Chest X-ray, AP view. Patient: 26 years old, sex M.
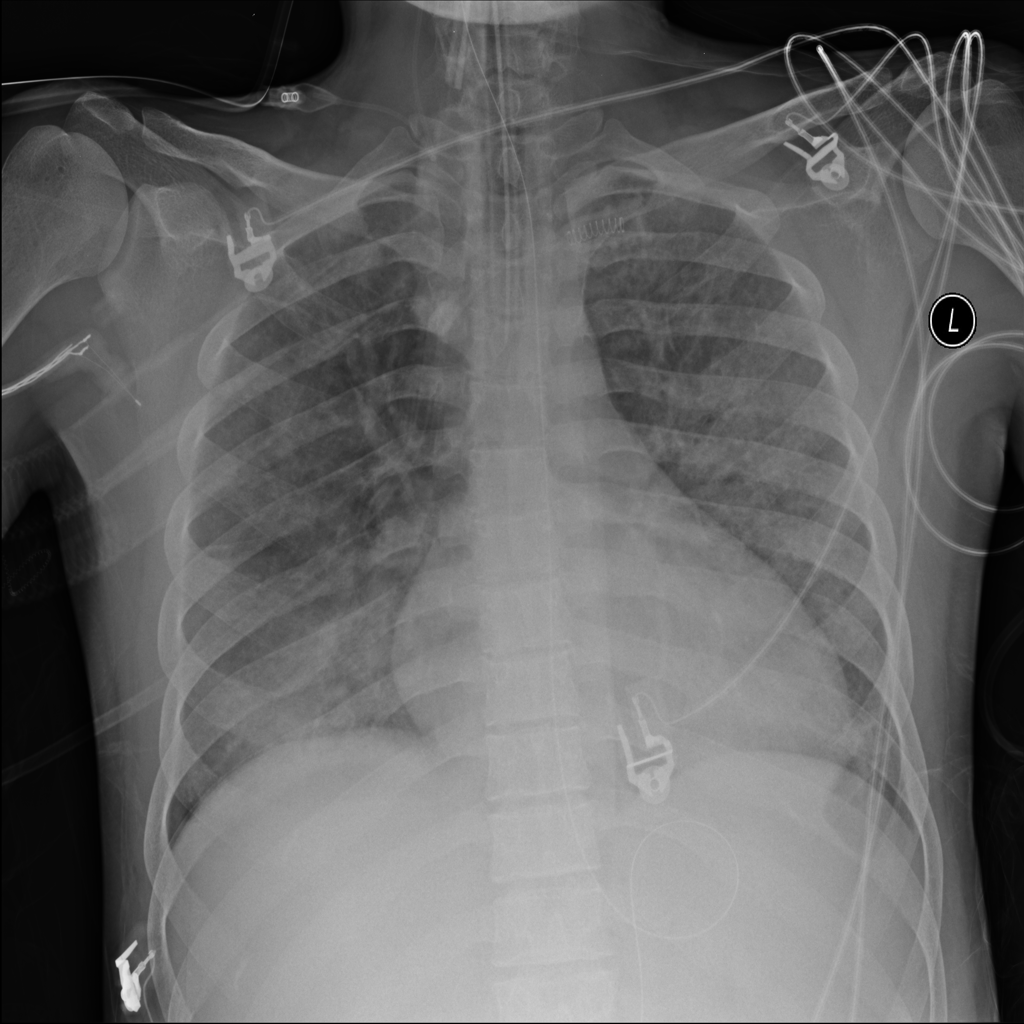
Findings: Infiltration